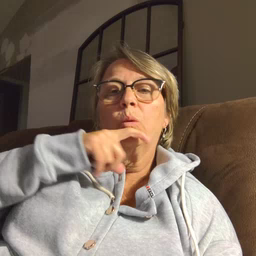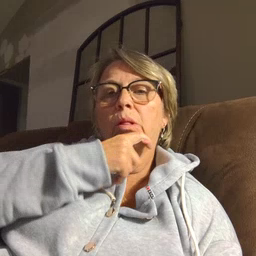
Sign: cereal